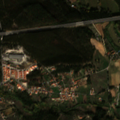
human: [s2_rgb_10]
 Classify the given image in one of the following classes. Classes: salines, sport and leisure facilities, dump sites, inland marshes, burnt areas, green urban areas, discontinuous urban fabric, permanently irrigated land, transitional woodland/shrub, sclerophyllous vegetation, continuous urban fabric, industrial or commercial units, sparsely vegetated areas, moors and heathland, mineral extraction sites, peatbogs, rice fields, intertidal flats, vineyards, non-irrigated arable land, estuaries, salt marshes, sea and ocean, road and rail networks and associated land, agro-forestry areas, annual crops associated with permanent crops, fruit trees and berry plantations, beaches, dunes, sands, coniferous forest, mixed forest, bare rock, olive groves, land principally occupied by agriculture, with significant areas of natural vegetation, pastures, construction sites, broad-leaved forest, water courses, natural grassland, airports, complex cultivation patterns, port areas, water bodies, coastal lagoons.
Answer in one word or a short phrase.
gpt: discontinuous urban fabric, road and rail networks and associated land, complex cultivation patterns, land principally occupied by agriculture, with significant areas of natural vegetation, broad-leaved forest, mixed forest